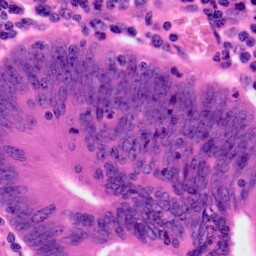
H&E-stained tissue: Colon